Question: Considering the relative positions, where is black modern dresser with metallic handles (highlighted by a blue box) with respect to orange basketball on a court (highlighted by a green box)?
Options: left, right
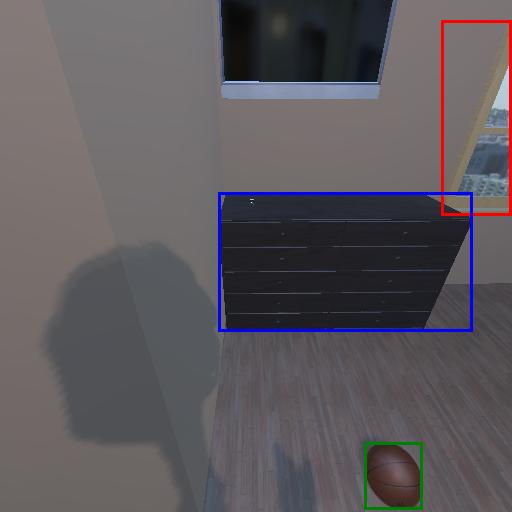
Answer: left